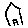
Label: house